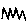
Label: zigzag